Question: I have 'ListView' with simple 'Progress-Bar':
'''
<ListView.Resources>
<DataTemplate x:Key="MyDataTemplate">
<Grid Margin="-6">
<ProgressBar Name="prog" Maximum="100" Value="{Binding Progress}"
Width="{Binding Path=Width, ElementName=ProgressCell}"
Height="16" Margin="0" Background="#FFD3D0D0" Style="{StaticResource CustomProgressBar}" VerticalAlignment="Bottom" HorizontalAlignment="Stretch"/>
<TextBlock Text="{Binding Path=Value, ElementName=prog, StringFormat={}{0}%}" VerticalAlignment="Center"
HorizontalAlignment="Center" FontSize="11" Foreground="Black" />
</Grid>
</DataTemplate>
<ControlTemplate x:Key="ProgressBarTemplate">
<Label HorizontalAlignment="Center" VerticalAlignment="Center" />
</ControlTemplate>
</ListView.Resources>
<Style x:Key="CustomProgressBar" TargetType="ProgressBar" >
<Setter Property="Template">
<Setter.Value>
<ControlTemplate TargetType="ProgressBar">
<Border BorderBrush="Transparent" BorderThickness="1" Background="LightGray" CornerRadius="0" Padding="0">
<Grid x:Name="PART_Track">
<Rectangle x:Name="PART_Indicator" HorizontalAlignment="Left" Fill="#FF15669E" />
</Grid>
</Border>
</ControlTemplate>
</Setter.Value>
</Setter>
</Style>
'''
As you can see in this picture:

The 'Progress-Bar' is not aligned vertically, i try to change all 'VerticalAlignment' properties but this still not aligned vertically
My ListView:
'''
<ListView Name="lvPcapFiles" Margin="16,455,0,40" Background="Transparent" BorderThickness="0"
ItemsSource="{Binding dataList}" >
<ListView.ItemContainerStyle>
<Style TargetType="{x:Type ListViewItem}">
<Setter Property="Foreground" Value="White"/>
<Setter Property="SnapsToDevicePixels" Value="True"/>
<Setter Property="Padding" Value="4,1"/>
<Setter Property="HorizontalContentAlignment" Value="{Binding HorizontalContentAlignment, RelativeSource={RelativeSource AncestorType={x:Type ItemsControl}}}"/>
<Setter Property="VerticalContentAlignment" Value="{Binding VerticalContentAlignment, RelativeSource={RelativeSource AncestorType={x:Type ItemsControl}}}"/>
<Setter Property="Background" Value="Transparent"/>
<Setter Property="BorderBrush" Value="Transparent"/>
<Setter Property="BorderThickness" Value="1"/>
<Setter Property="FocusVisualStyle" Value="{x:Null}"/>
<Style.Triggers>
<MultiTrigger>
<MultiTrigger.Conditions>
<Condition Property="IsMouseOver" Value="True"/>
</MultiTrigger.Conditions>
<Setter Property="Background" Value="Transparent"/>
<Setter Property="BorderBrush" Value="White"/>
</MultiTrigger>
<MultiTrigger>
<MultiTrigger.Conditions>
<Condition Property="Selector.IsSelectionActive" Value="False"/>
<Condition Property="IsSelected" Value="True"/>
</MultiTrigger.Conditions>
<Setter Property="Background" Value="Transparent"/>
<Setter Property="BorderBrush" Value="Blue"/>
</MultiTrigger>
<MultiTrigger>
<MultiTrigger.Conditions>
<Condition Property="Selector.IsSelectionActive" Value="True"/>
<Condition Property="IsSelected" Value="True"/>
</MultiTrigger.Conditions>
<Setter Property="Background" Value="Transparent"/>
<Setter Property="BorderBrush" Value="#FF15669E"/>
</MultiTrigger>
<Trigger Property="IsEnabled" Value="False">
<Setter Property="TextElement.Foreground" Value="{DynamicResource {x:Static SystemColors.GrayTextBrushKey}}"/>
</Trigger>
</Style.Triggers>
</Style>
</ListView.ItemContainerStyle>
<ListView.Resources>
<DataTemplate x:Key="MyDataTemplate">
<Grid Margin="-6">
<ProgressBar Name="prog" Maximum="100" Value="{Binding Progress}"
Width="{Binding Path=Width, ElementName=ProgressCell}"
Height="16" Margin="0" Background="#FFD3D0D0" Style="{StaticResource CustomProgressBar}" />
<TextBlock Text="{Binding Path=Value, ElementName=prog, StringFormat={}{0}%}" VerticalAlignment="Center"
HorizontalAlignment="Center" FontSize="11" Foreground="Black" />
</Grid>
</DataTemplate>
<ControlTemplate x:Key="ProgressBarTemplate">
<Label HorizontalAlignment="Center" VerticalAlignment="Center" />
</ControlTemplate>
</ListView.Resources>
<ListView.View>
<GridView ColumnHeaderContainerStyle="{StaticResource ListViewHeaderStyle}">
<!-- file name column -->
<GridViewColumn Width="500" Header="File name" DisplayMemberBinding="{Binding FileName}" />
<!-- duration column -->
<GridViewColumn Width="60" Header="Duration" DisplayMemberBinding="{Binding Duration}" />
<!-- packets column -->
<GridViewColumn Width="80" Header="Packets" DisplayMemberBinding="{Binding Packets}" />
<!-- checksum
<GridViewColumn Width="80" Header="Checksum " DisplayMemberBinding="{Binding BadChecksumExist}" /> -->
<!-- progress column -->
<GridViewColumn x:Name="ProgressCell" Width="50" Header="Progress" CellTemplate="{StaticResource MyDataTemplate}" />
</GridView>
</ListView.View>
</ListView>
<!-- remove listview headers -->
<Style x:Key="ListViewHeaderStyle" TargetType="{x:Type GridViewColumnHeader}">
<Setter Property="Visibility" Value="Collapsed" />
</Style>
'''
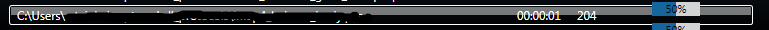
Answer: Remove this line from your ListViewItem style:
'''
<Style TargetType="{x:Type ListViewItem}">
<!-- remove this line -->
<Setter Property="VerticalContentAlignment"
Value="{Binding VerticalContentAlignment,
RelativeSource={RelativeSource AncestorType={x:Type ItemsControl}}}"/>
'''